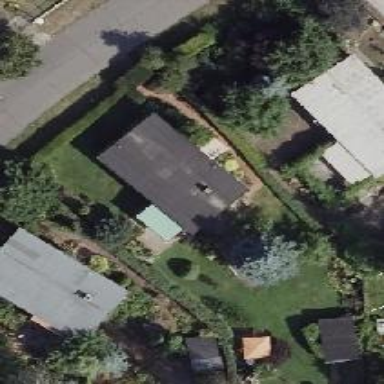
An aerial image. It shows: Detached building with flat roof.